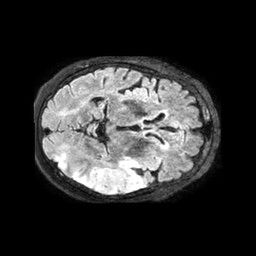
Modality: FLAIR
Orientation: axial
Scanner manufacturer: philips
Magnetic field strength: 3 T
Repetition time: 4.8 s
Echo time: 0.34 s